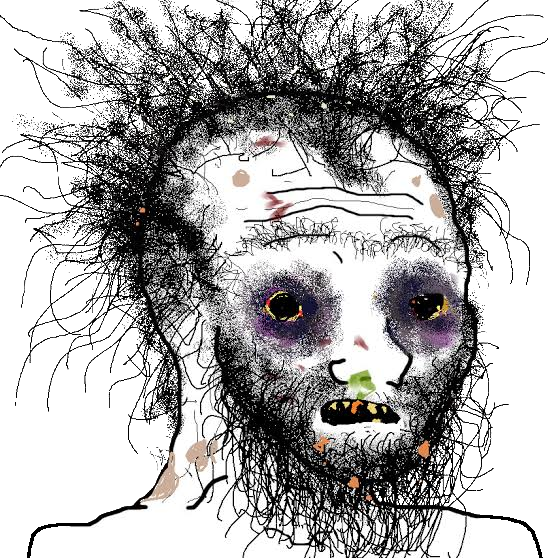
Label: 5_Doomer